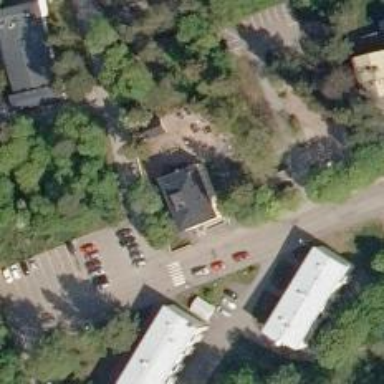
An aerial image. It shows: Government office.